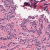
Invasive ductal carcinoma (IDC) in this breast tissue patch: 1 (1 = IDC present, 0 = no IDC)